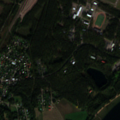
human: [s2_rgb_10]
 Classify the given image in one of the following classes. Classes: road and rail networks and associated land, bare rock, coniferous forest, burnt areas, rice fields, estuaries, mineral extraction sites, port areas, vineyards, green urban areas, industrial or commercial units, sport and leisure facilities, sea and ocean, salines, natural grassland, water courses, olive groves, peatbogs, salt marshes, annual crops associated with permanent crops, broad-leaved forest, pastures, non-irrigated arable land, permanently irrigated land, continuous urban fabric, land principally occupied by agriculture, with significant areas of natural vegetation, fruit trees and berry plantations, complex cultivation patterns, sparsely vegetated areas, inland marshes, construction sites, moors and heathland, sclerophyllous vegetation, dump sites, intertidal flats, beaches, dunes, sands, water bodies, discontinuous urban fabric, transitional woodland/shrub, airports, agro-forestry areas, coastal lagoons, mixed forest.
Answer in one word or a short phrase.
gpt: discontinuous urban fabric, airports, coniferous forest, mixed forest, water bodies